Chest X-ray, AP view. Patient: 80 years old, sex M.
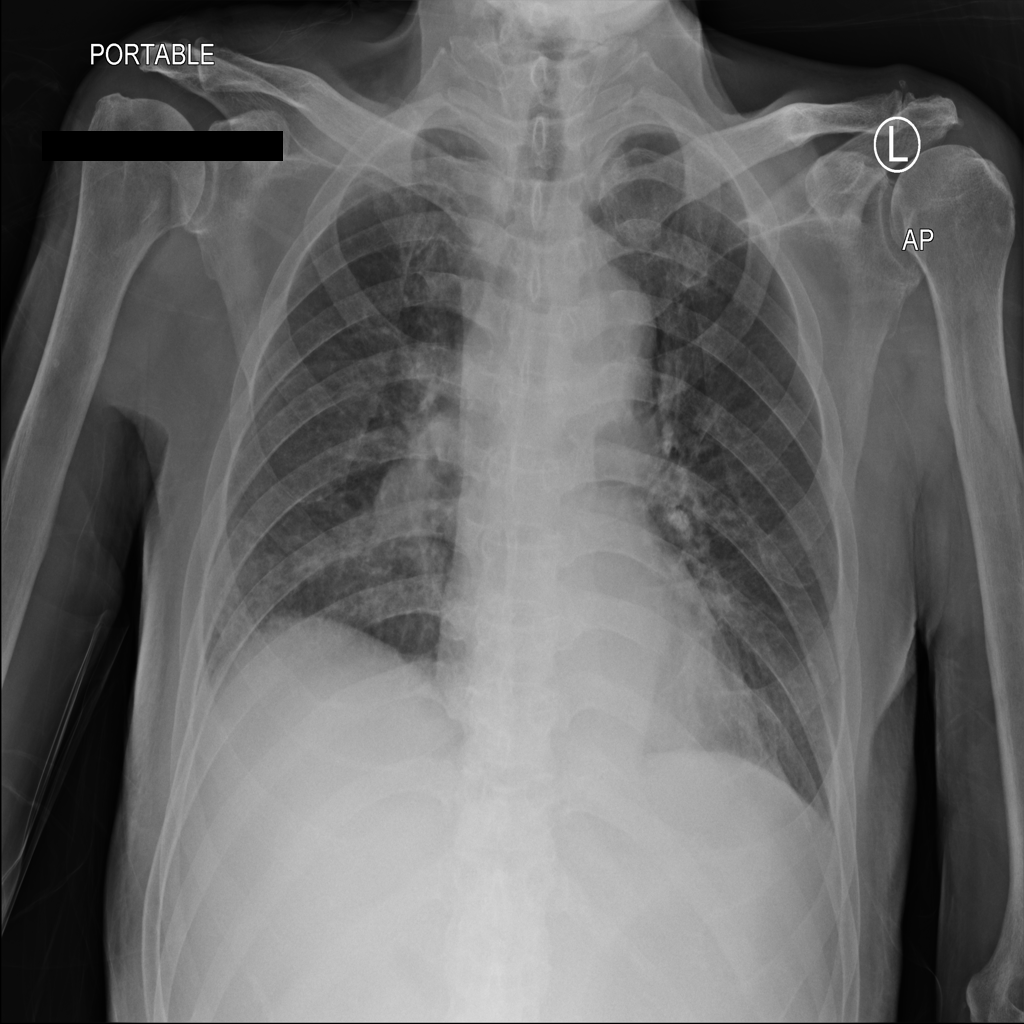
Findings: Mass